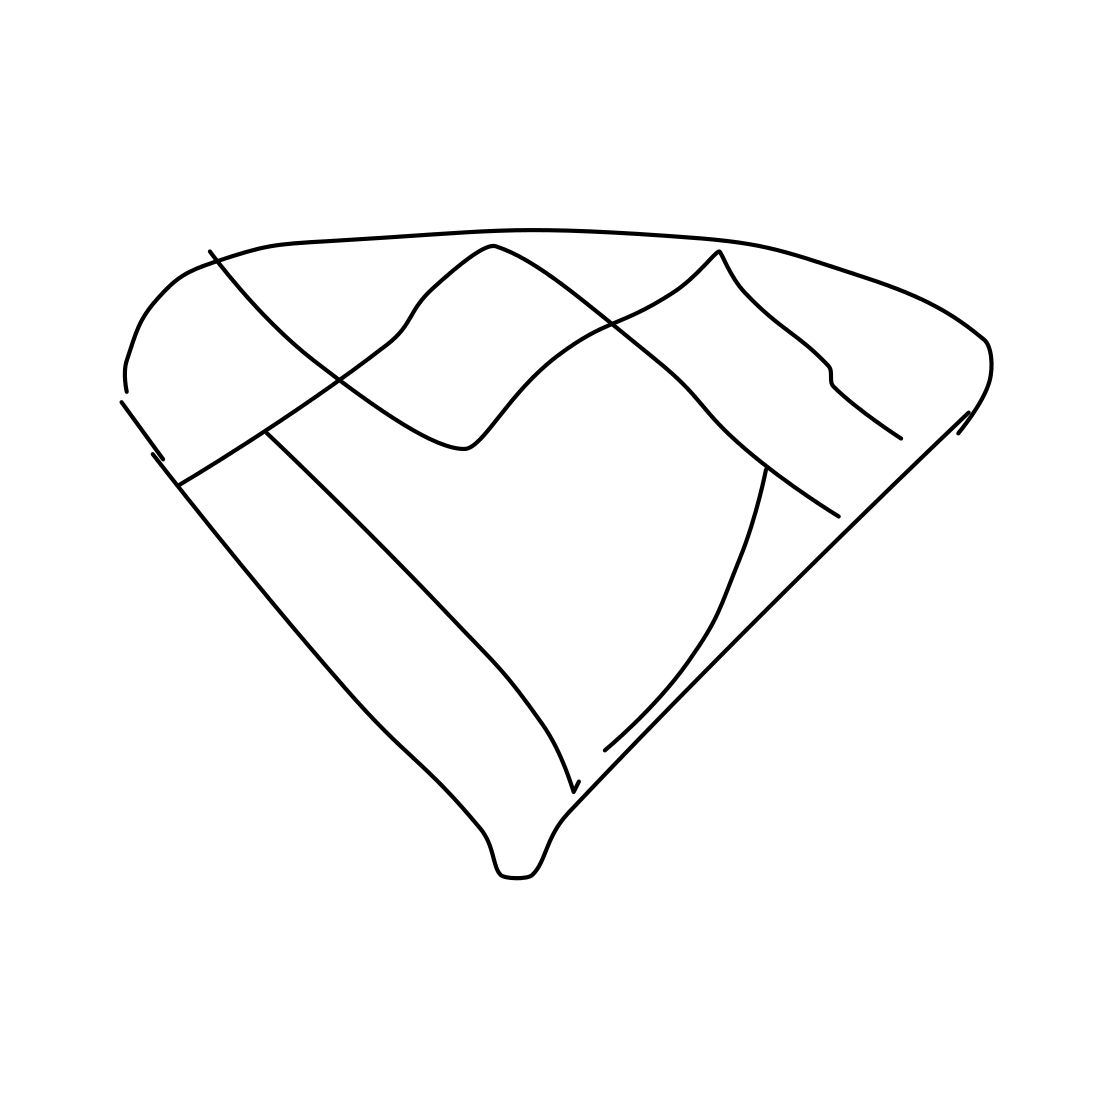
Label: diamond